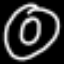
Label: donut